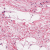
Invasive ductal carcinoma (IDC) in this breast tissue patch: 0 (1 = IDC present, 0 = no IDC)